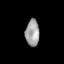
Tissue: skin
Cell type: Epithelial cells
Senescence score: 0.2799
Nuclear area (px): 365
Mean DAPI intensity: 158.326